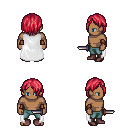
a pixel art fantasy rpg character, male body template, human, dark skin, white cape, teal pants, ruby red bangs hairstyle, cloth bracers, maroon shoes, dagger, four views (front, back, left, right), 2x2 character sprite sheet, small pixel art, hard edges, no anti-aliasing